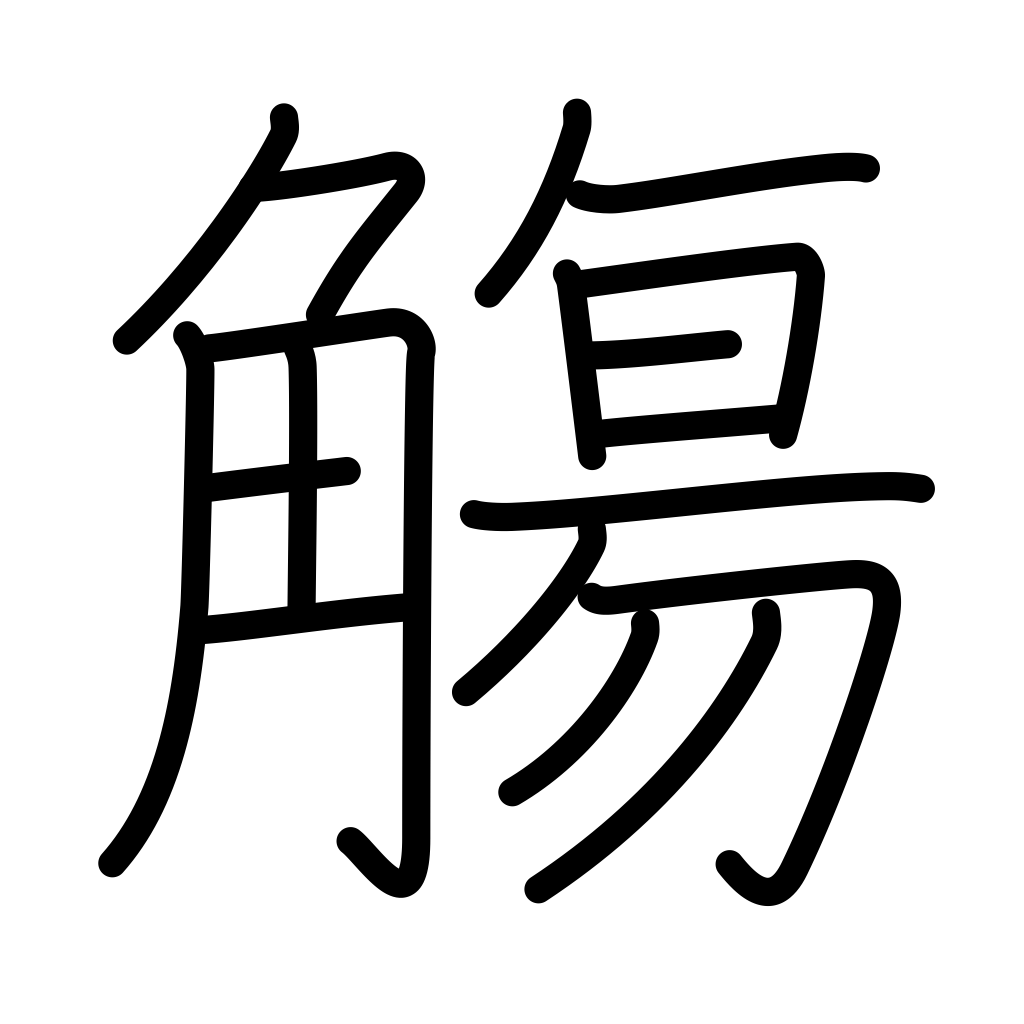
Meaning: cup